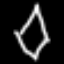
Label: diamond